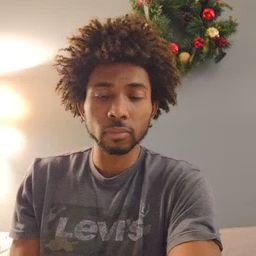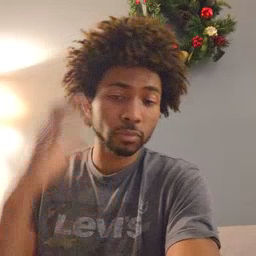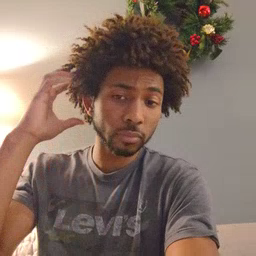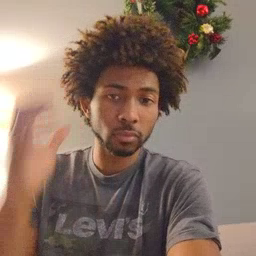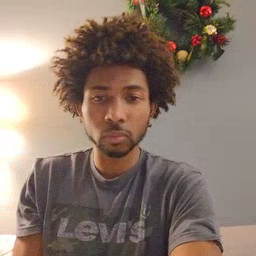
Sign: radio